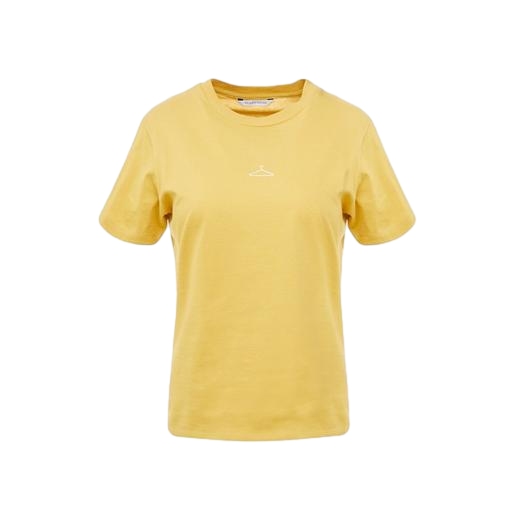
yellow iconic women's round neck t-shirt, yellow jersey tee, yellow tee, white background